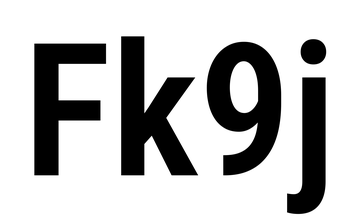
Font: Roboto_Condensed_SemiBold